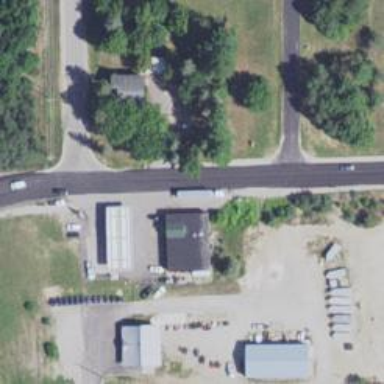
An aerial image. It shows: Convenience shop.